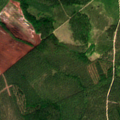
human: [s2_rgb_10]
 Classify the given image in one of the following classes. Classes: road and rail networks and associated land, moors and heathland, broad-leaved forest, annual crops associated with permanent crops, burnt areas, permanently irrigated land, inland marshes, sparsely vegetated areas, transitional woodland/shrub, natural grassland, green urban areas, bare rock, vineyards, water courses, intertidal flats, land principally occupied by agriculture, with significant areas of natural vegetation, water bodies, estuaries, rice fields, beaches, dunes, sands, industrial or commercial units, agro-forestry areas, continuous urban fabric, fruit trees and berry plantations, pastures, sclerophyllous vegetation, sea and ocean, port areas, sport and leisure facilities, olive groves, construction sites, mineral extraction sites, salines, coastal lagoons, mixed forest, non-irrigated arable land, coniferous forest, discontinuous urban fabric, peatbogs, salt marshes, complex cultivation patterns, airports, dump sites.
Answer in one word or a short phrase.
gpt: coniferous forest, transitional woodland/shrub, peatbogs